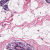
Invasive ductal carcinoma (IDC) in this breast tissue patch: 0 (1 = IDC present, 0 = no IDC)